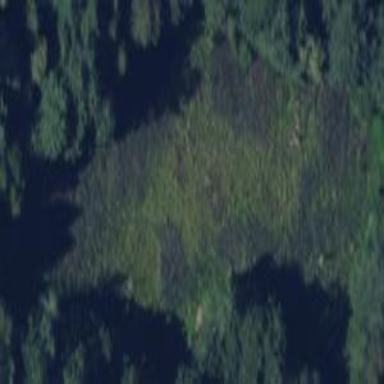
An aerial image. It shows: Swamp in wetland area.